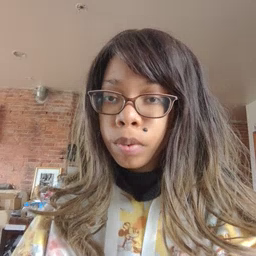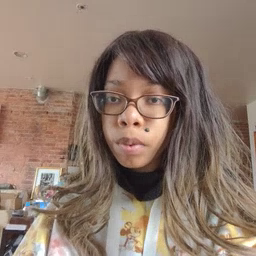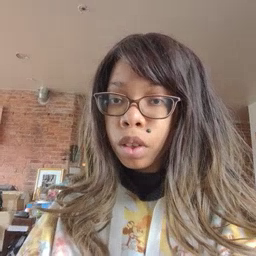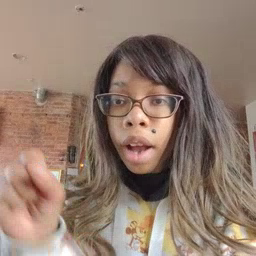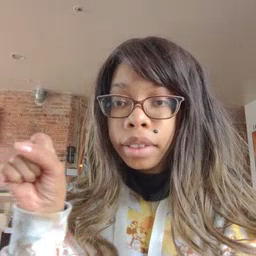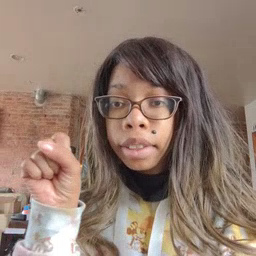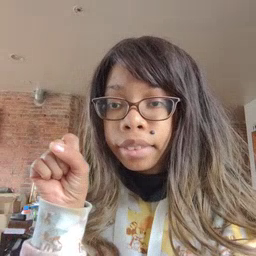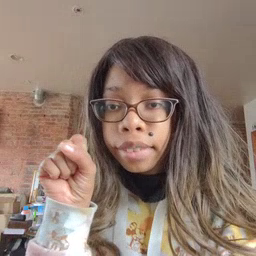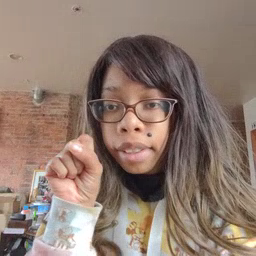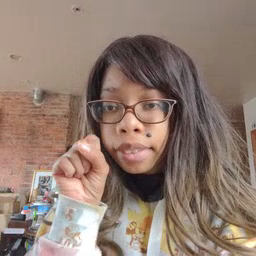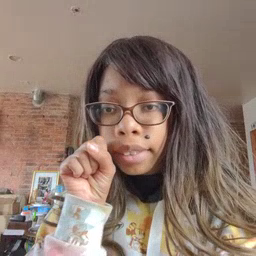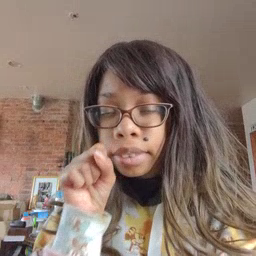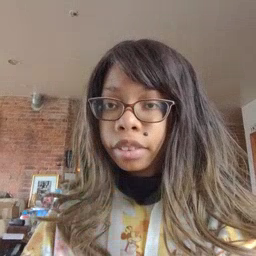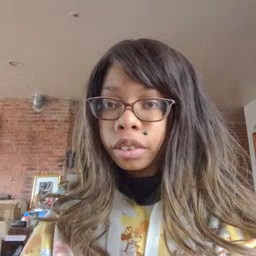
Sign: carrot